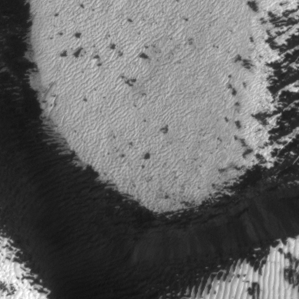
Label: frost